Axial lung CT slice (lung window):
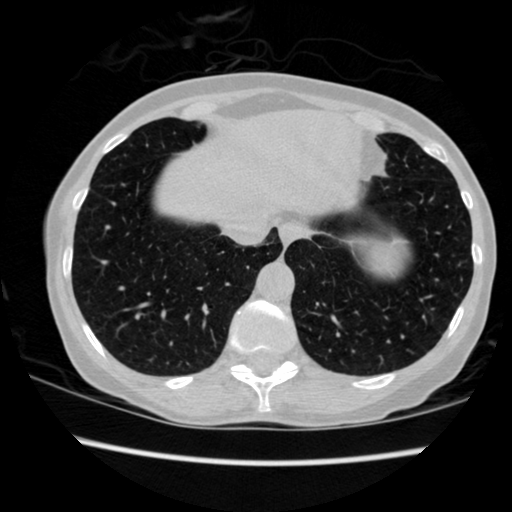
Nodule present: no